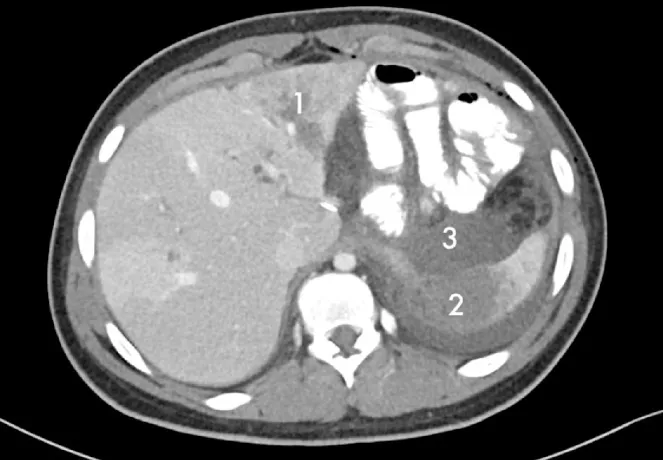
Patient 1. CT on second postop. day. Infarction in the left liver lobe (1) and the spleen (2) with neighbouring fluid collection (3).
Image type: radiology (ct)